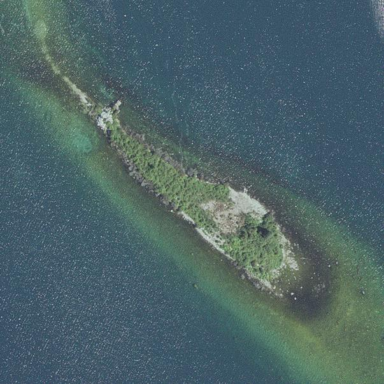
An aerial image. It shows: Islet.